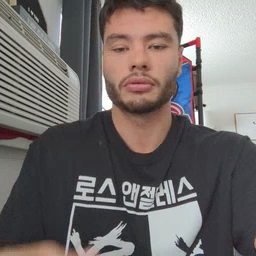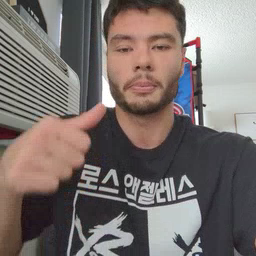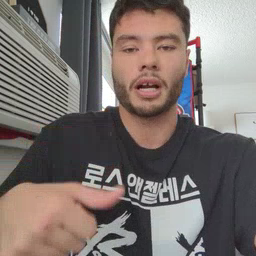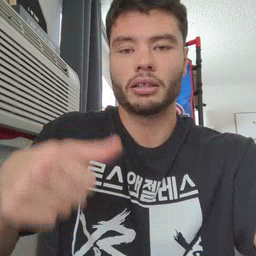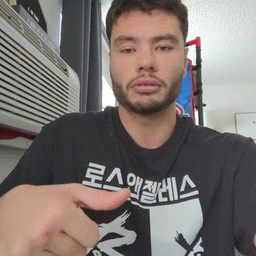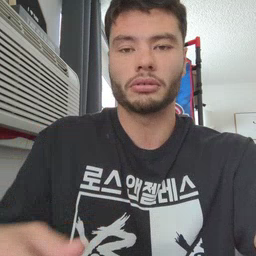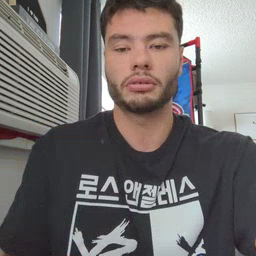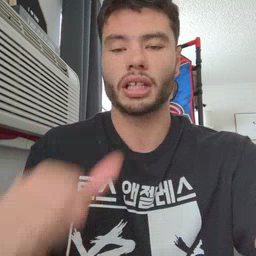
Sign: puzzle